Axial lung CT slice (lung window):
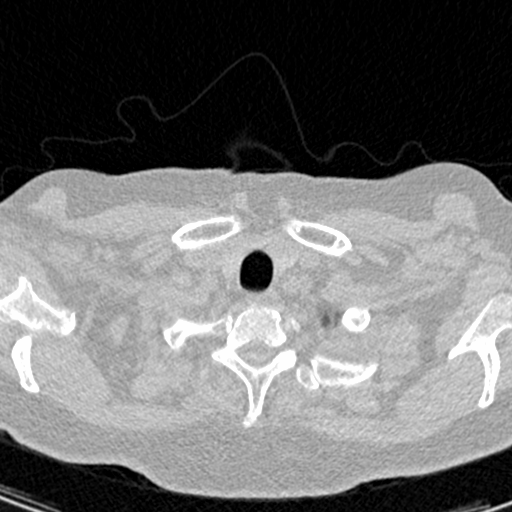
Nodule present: no